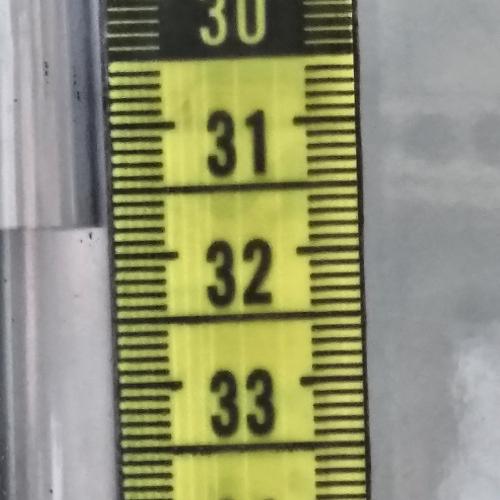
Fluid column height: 31.8 cm